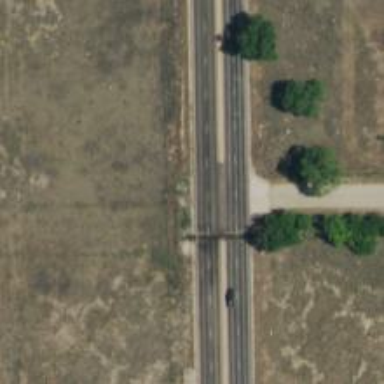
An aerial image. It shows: Trunk highway.